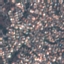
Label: Residential